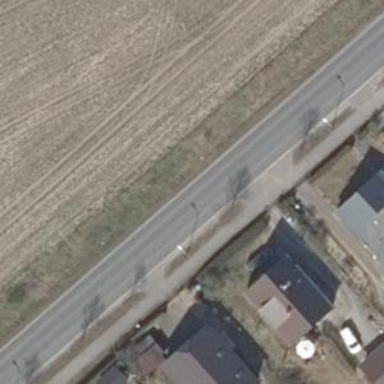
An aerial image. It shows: Tertiary road with asphalt surface.